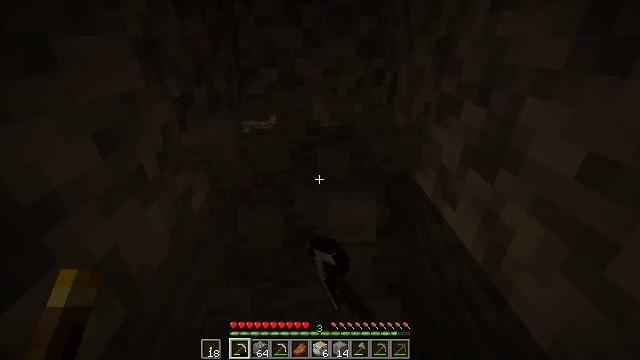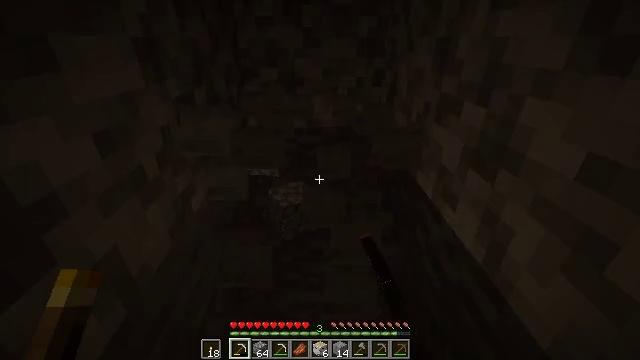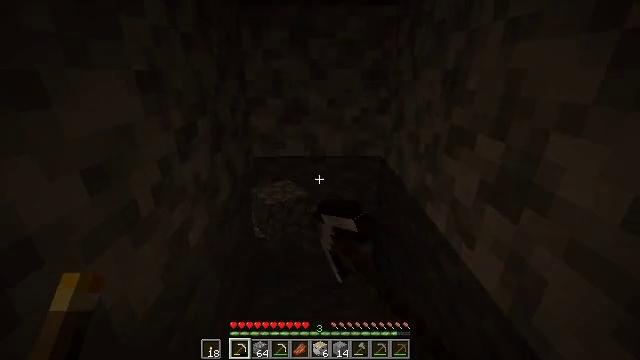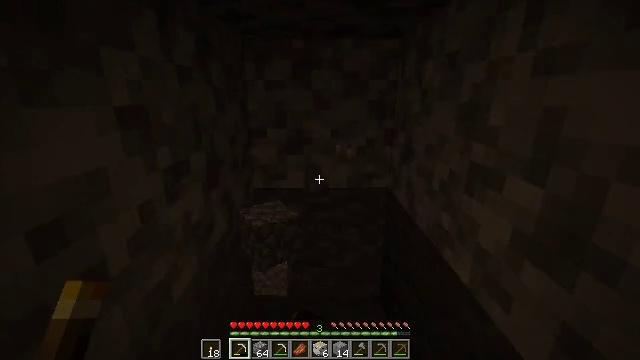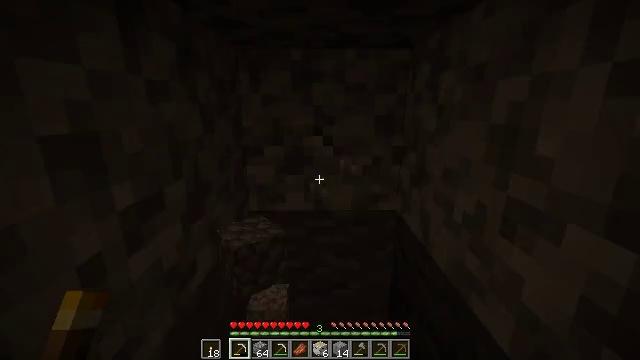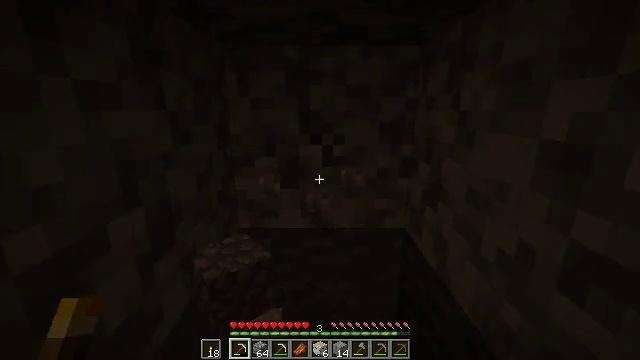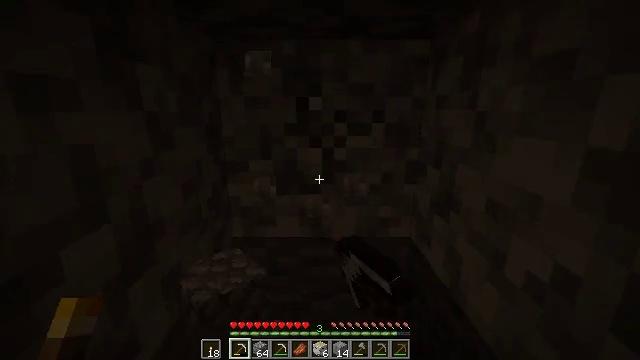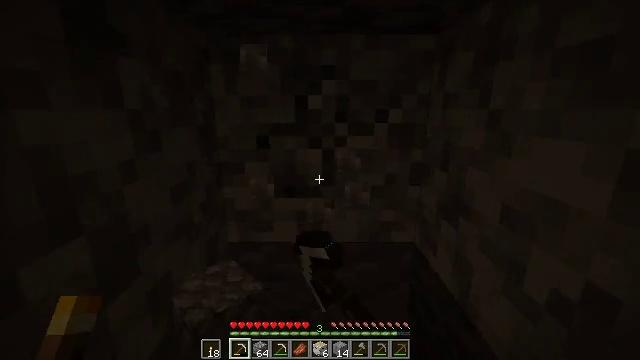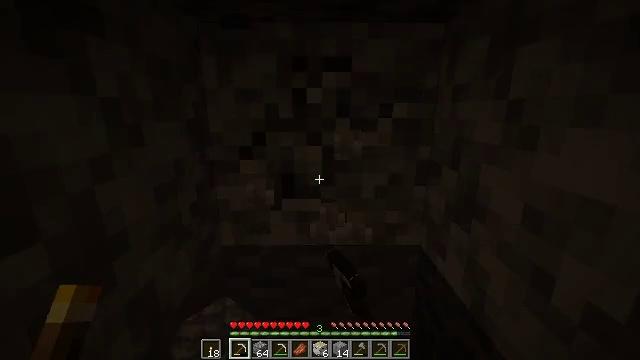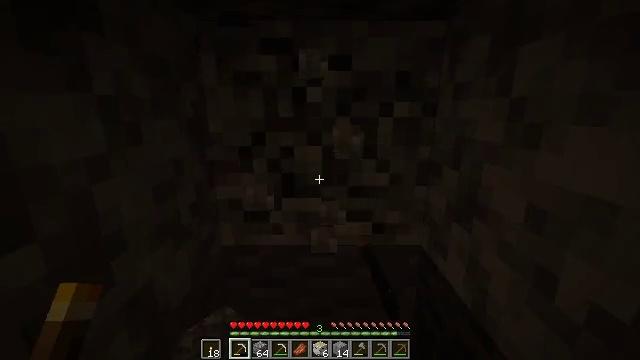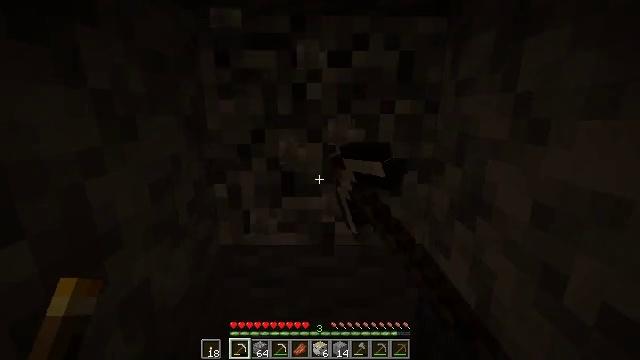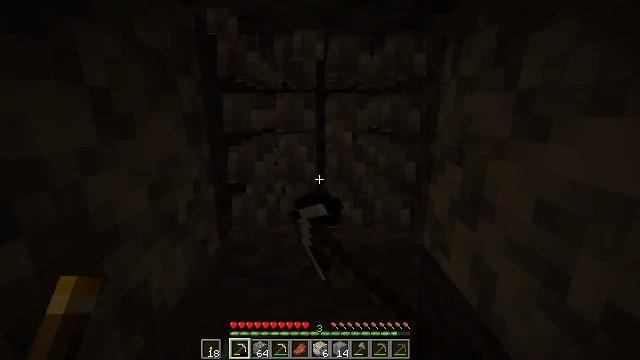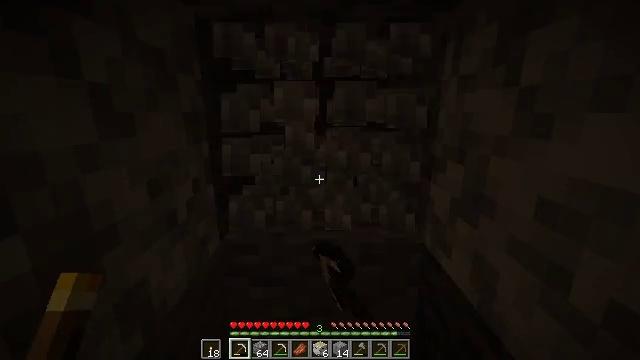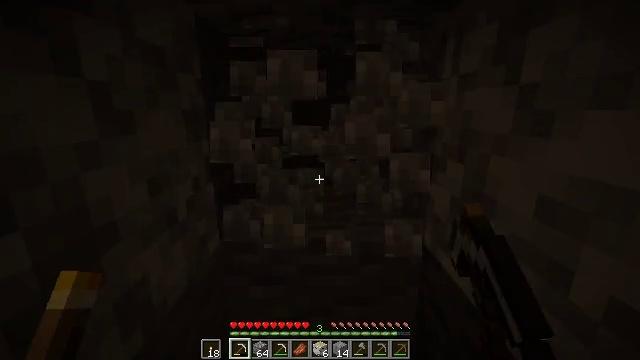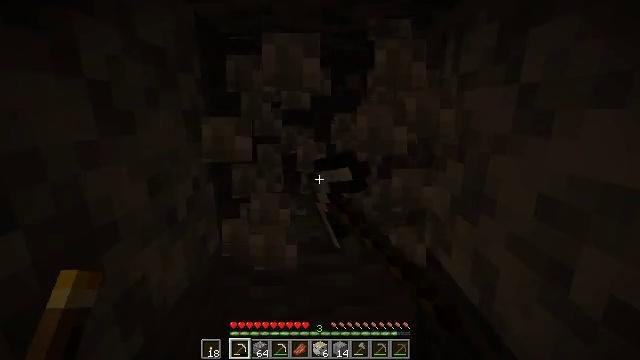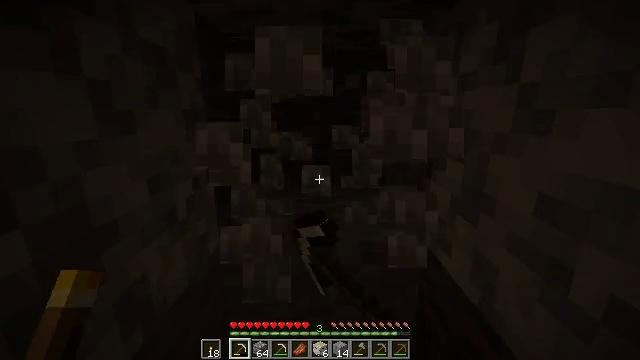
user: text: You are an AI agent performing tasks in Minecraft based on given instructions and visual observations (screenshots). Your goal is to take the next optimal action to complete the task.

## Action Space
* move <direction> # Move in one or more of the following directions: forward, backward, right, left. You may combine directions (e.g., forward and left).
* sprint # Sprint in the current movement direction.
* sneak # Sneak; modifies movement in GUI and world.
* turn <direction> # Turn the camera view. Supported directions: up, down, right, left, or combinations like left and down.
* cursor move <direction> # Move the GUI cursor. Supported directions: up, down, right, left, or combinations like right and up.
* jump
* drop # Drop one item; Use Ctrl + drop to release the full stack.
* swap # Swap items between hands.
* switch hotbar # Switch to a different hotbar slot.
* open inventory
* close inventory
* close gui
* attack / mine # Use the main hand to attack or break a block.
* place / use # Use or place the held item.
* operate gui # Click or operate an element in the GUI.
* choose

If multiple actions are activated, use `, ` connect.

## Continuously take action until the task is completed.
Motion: motion action
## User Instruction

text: Gather diorite by holding left button.
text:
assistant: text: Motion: attack / mine
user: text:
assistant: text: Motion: move forward, turn up, attack / mine
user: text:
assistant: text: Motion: move forward, turn up, attack / mine
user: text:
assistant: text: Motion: move forward, turn up, attack / mine
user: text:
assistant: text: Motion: move forward, attack / mine
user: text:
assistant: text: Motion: attack / mine
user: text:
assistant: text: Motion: attack / mine
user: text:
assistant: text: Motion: attack / mine
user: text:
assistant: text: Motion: attack / mine
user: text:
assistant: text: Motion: attack / mine
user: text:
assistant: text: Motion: attack / mine
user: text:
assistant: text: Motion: attack / mine
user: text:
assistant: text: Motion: attack / mine
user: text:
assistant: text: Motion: attack / mine
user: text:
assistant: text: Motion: attack / mine
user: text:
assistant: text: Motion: attack / mine